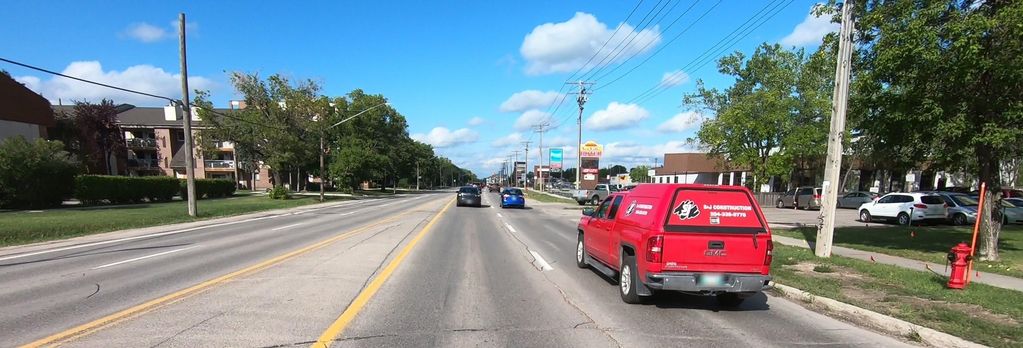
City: winnipeg